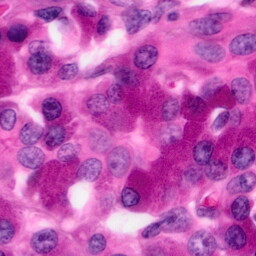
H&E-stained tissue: Pancreatic